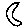
Label: moon